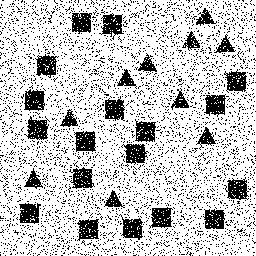
Squares: 18
Triangles: 10
Stars: 0
Total shapes: 28